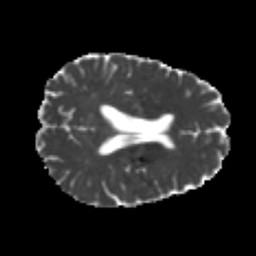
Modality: MD
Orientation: axial
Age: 25
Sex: male
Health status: healthy
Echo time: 0.074 s